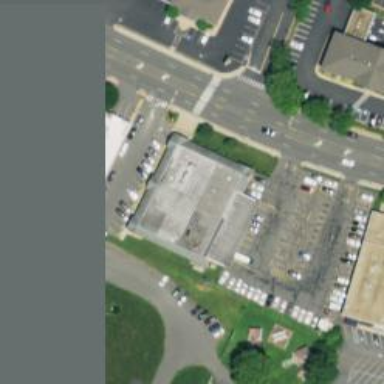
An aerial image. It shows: Post office.